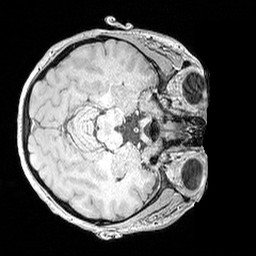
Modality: MP2RAGE
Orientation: axial
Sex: female
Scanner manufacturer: siemens
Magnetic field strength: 3 T
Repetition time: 5 s
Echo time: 0.00292 s